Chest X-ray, AP view. Patient: 43 years old, sex M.
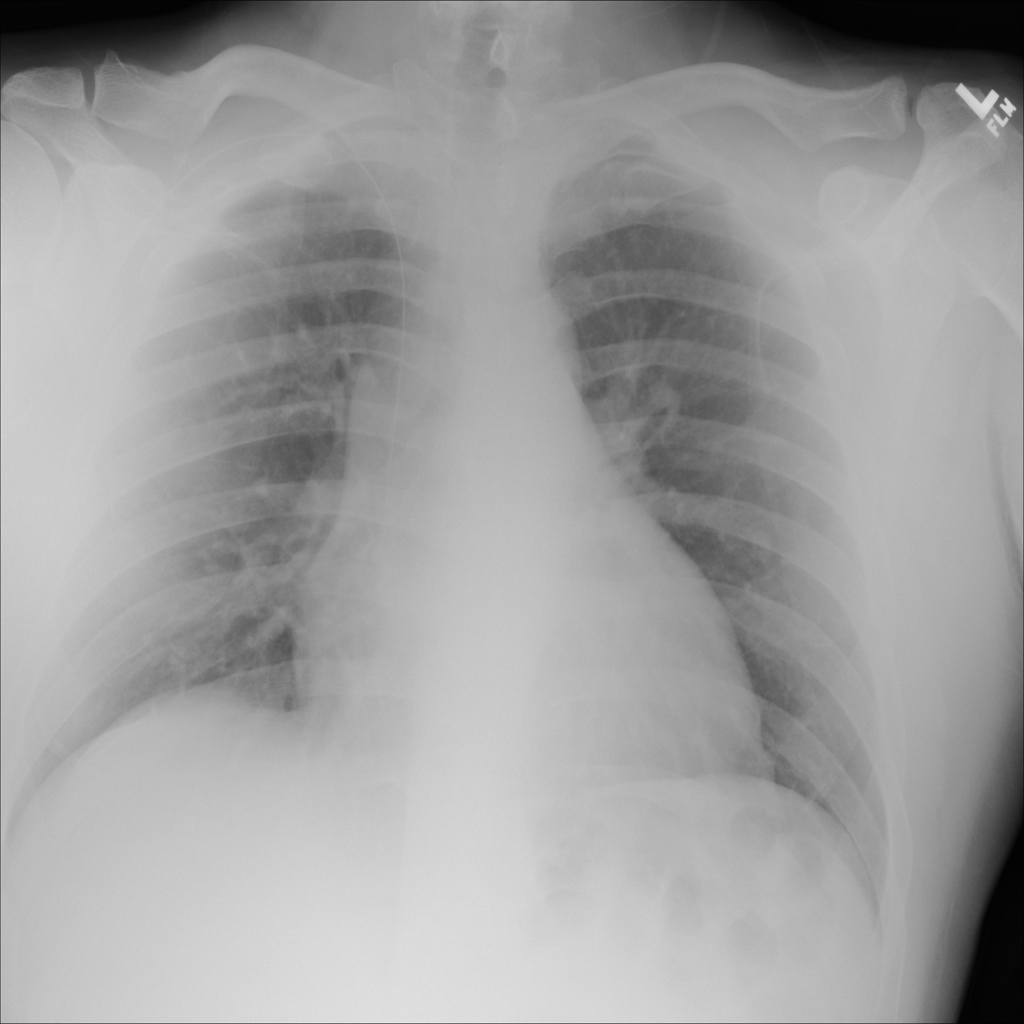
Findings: No Finding